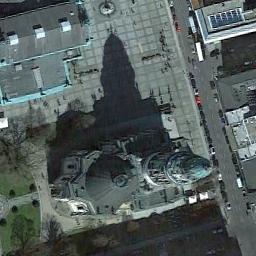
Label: church